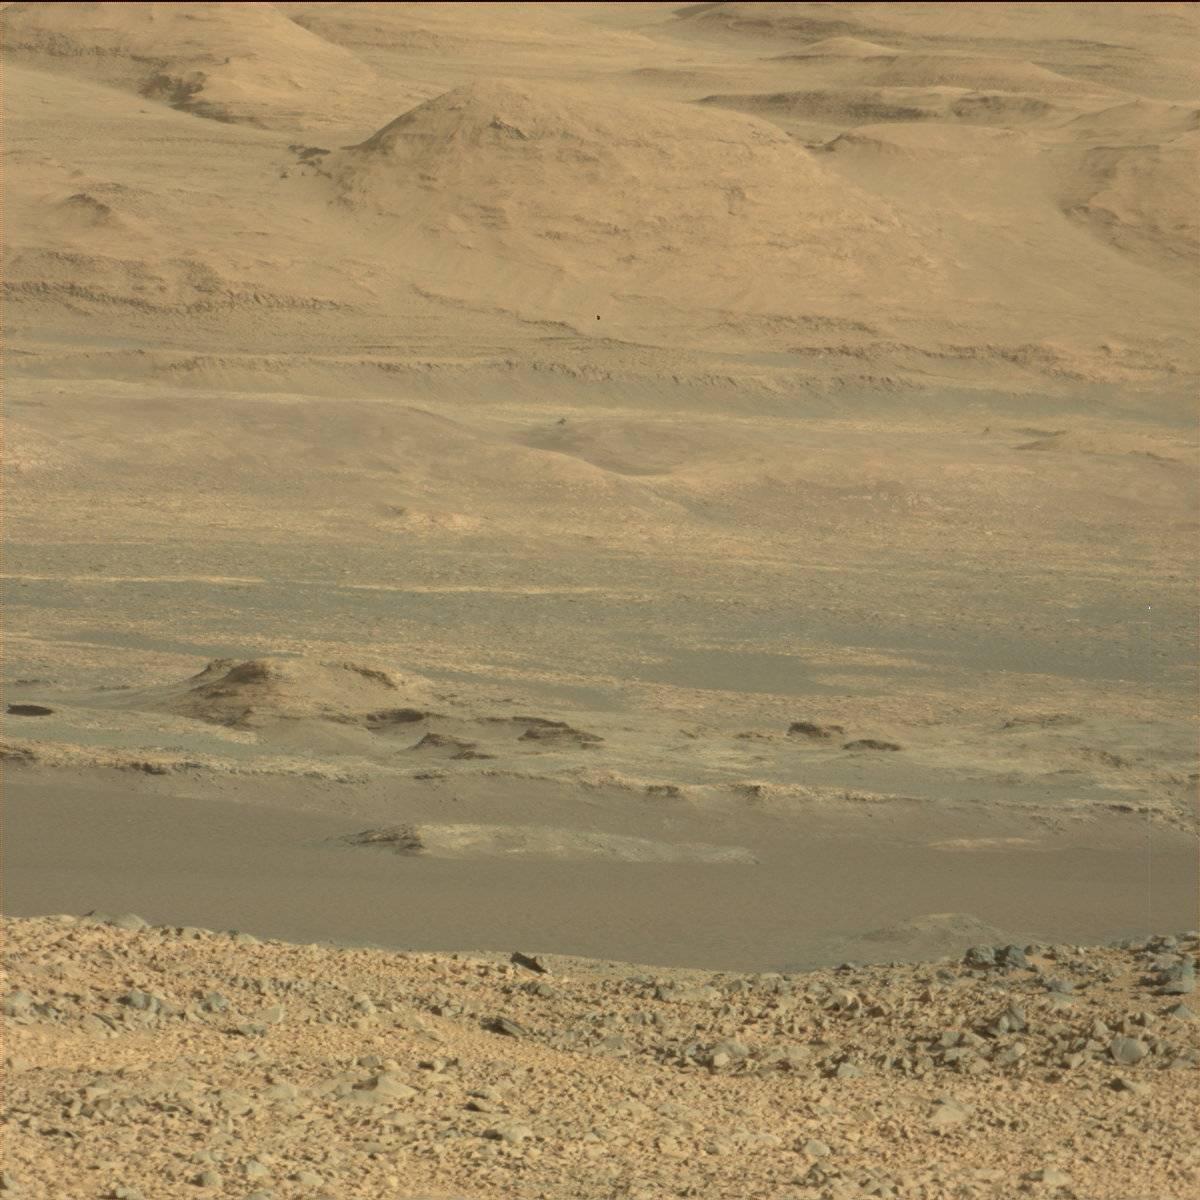
Terrain classes present: Bedrock, Ridge, Rock, Sand / Soil